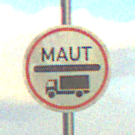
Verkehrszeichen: Mautpflicht
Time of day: SunriseSunset
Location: Outdoor (Nature)
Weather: PartlyCloudy
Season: NotSpecified
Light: Natural